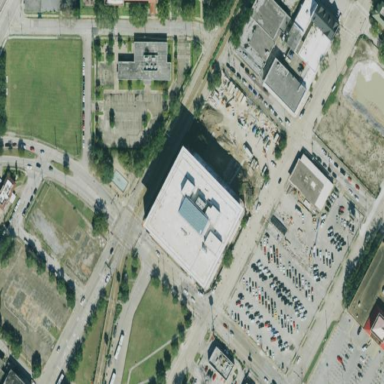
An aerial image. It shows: Office building.